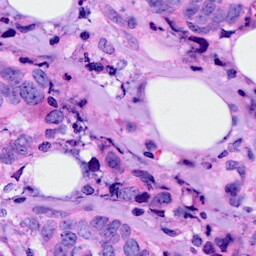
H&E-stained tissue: Breast